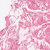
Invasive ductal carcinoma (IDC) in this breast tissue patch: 0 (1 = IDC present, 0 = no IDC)